Question: In the attached screen shot you can she that to rename a selected tab we have to click on it, and to delete a tab we need a mouse hover on the unselected tab. Now this events are not key board accessible. For this I want to set the f2 key for rename, ie. when a tab is selected I can rename it by pressing the f2 key and to delete the tab I want to fix the delete button on the tab instead of a mouse hover and can make it key board accessible.
Now I need the solution for both of this two problem and I can provide the css code for deleting the tab.
'''
.js .delete-tab {
background: url(../images/common/remove.png) no-repeat 42%;
cursor: pointer;
display: block;
height: 8px;
position: absolute;
right: 2px;
text-indent: -9999em;
top: 2px;
width: 8px;
}
'''

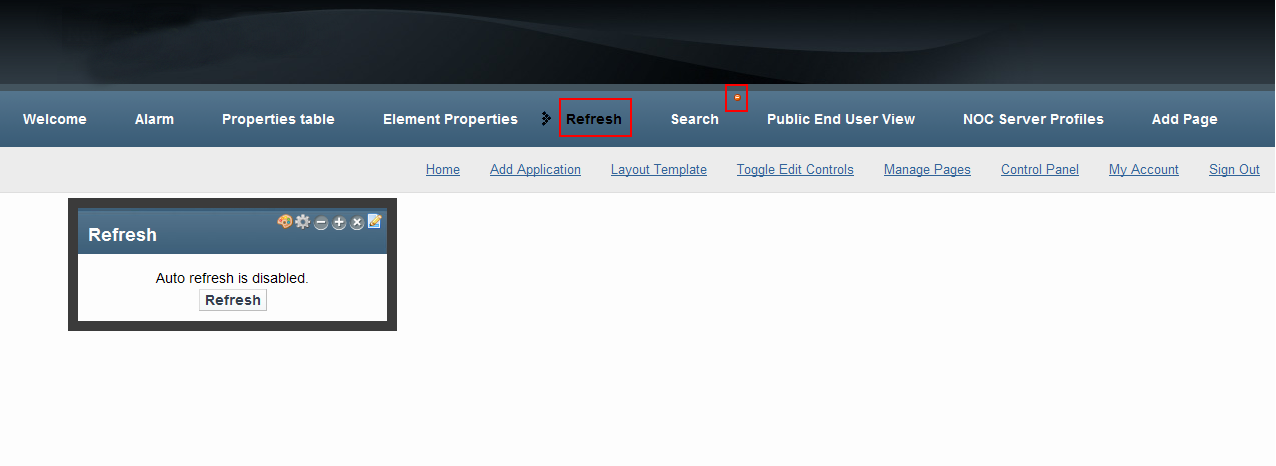
Answer: The jQuery way:
'''
$('body').keydown(function(e) {
if (e.which === 113) {
// F2 was pressed
// e.target holds a reference to the current DOM element
}
});
'''